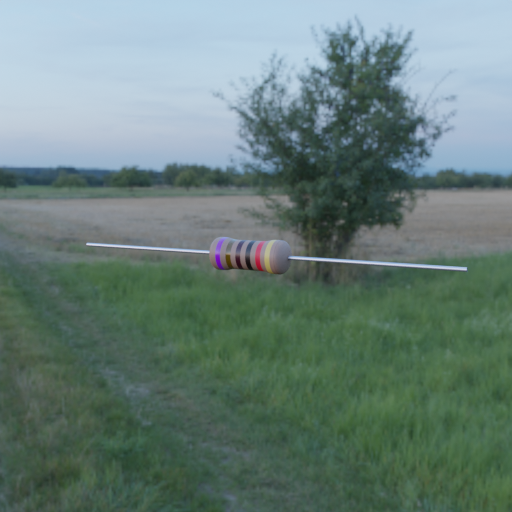
Resistor colour bands (in order): violet, brown, black, black, red, gold